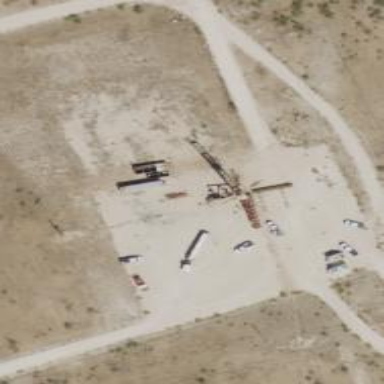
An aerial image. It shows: Petroleum well.